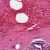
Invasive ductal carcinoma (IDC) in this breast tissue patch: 0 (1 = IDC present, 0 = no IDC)